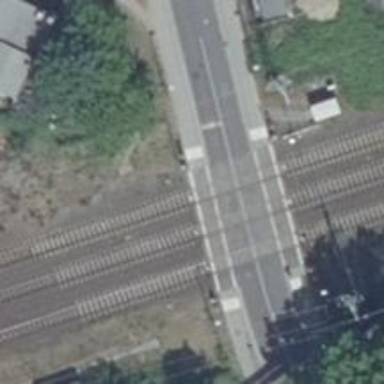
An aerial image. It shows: Railway crossing with traffic signals and double half barrier.